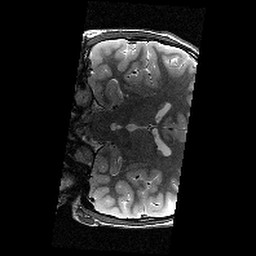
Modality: T2w
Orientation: coronal
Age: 12
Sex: male
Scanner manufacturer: siemens
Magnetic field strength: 3 T
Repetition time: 9.23 s
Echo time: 0.067 s